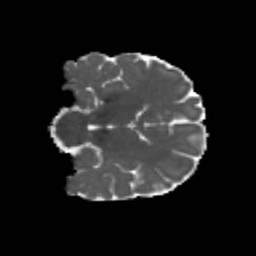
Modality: MD
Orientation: coronal
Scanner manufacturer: siemens
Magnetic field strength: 3 T
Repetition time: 4.16 s
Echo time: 0.0806 s